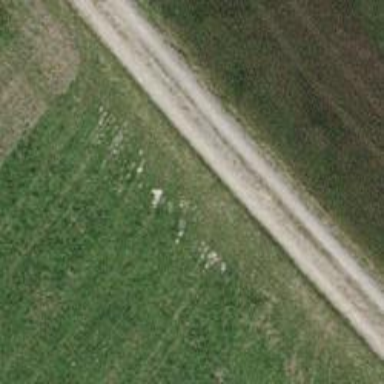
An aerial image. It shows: Gravel track with grade2 tracktype.